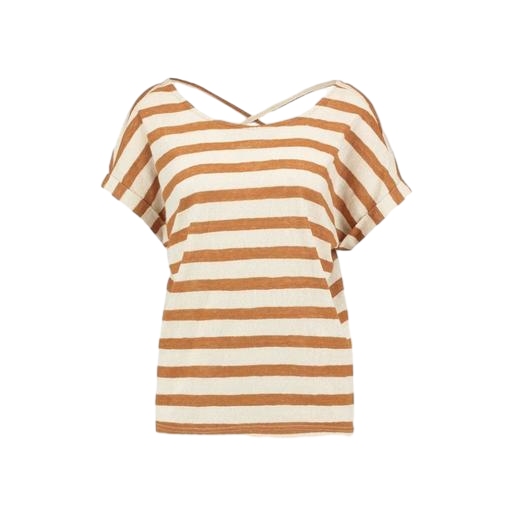
brown women's stripe t-shirt, beige striped drop-shoulder top, orange striped shirt, white background